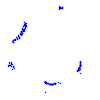
Particle: proton